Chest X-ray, PA view. Patient: 47 years old, sex M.
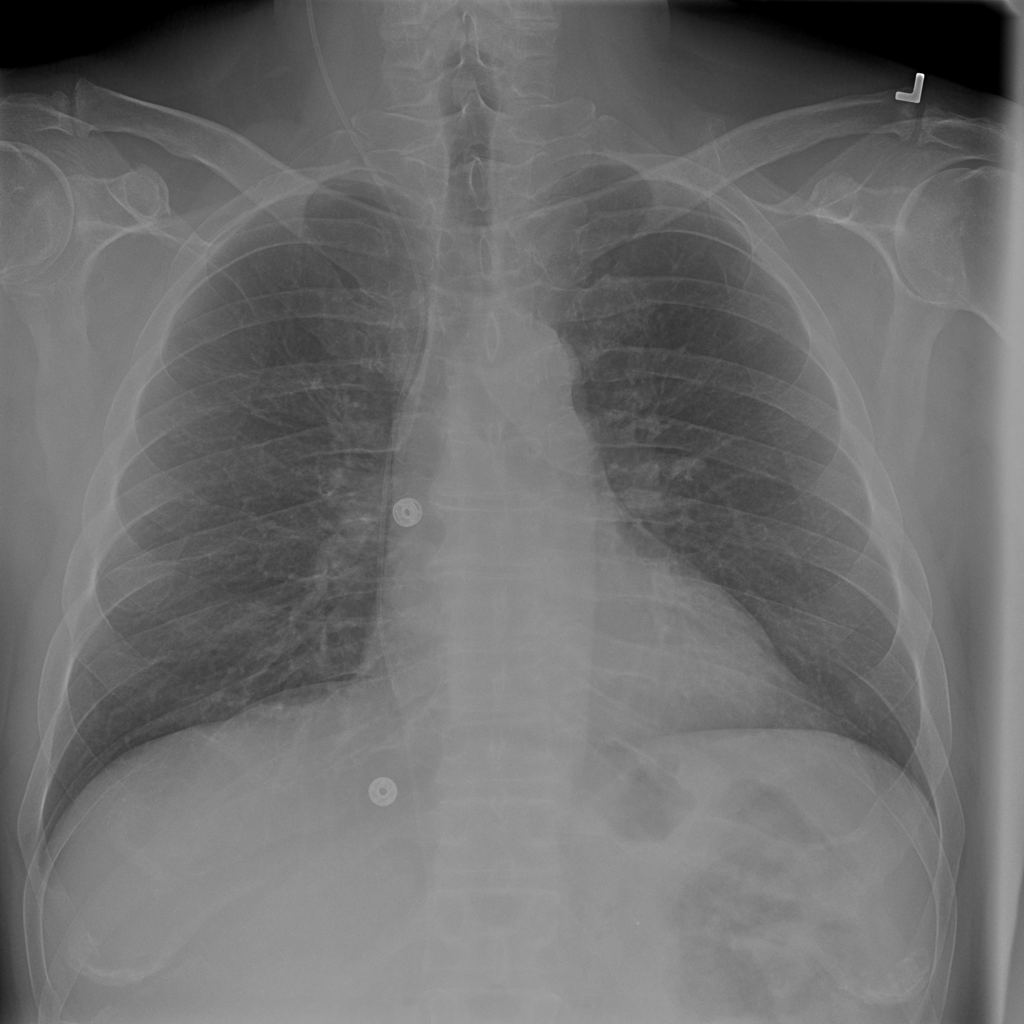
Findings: No Finding